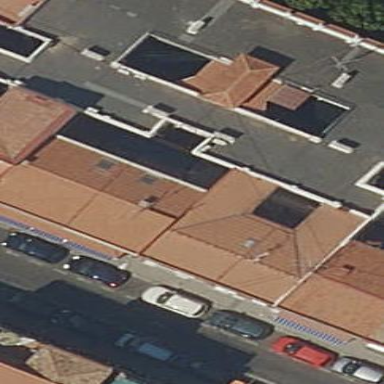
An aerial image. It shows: Image showing building with apartments.